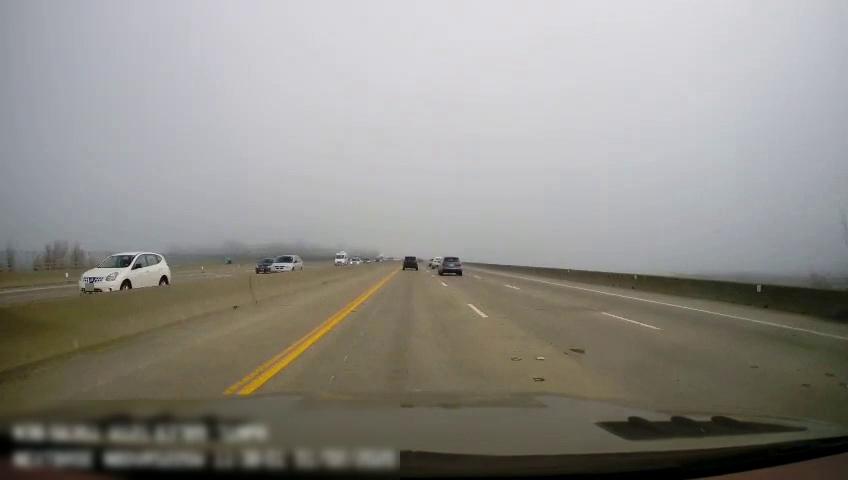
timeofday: Day
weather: Cloudy
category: Drivable Space
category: Drivable Space
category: Vehicles | SUV
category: Vehicles | Car
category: Vehicles | Car
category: Vehicles | Bus
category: Vehicles | Car
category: Vehicles | SUV
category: Vehicles | SUV
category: Vehicles | SUV
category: Lanes | Current Lane
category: Lanes | Current Lane
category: Lanes | Alternate Lane
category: Lanes | Alternate Lane
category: Lanes | Alternate Lane
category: Lanes | Opposite Lane
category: Lanes | Opposite Lane